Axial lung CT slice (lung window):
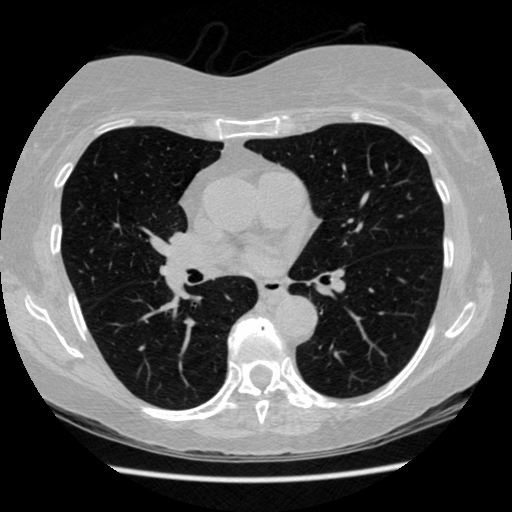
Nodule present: no